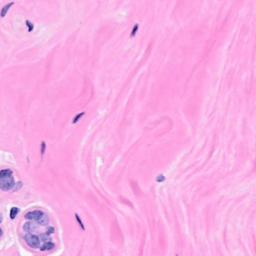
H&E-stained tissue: Breast